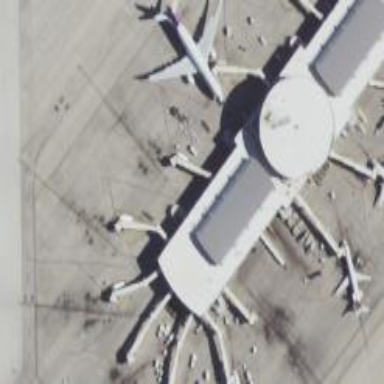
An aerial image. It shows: Airport gate.